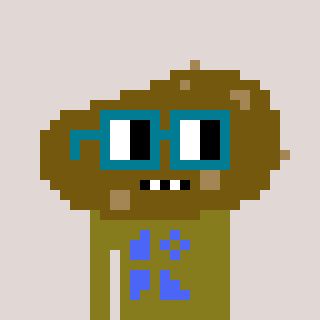
a pixel art character with square dark green glasses, a potato-shaped head and a gunk-colored body on a warm background